Aerial crown-view tile of a tropical tree (Barro Colorado Island, Panama), acquired 20241216:
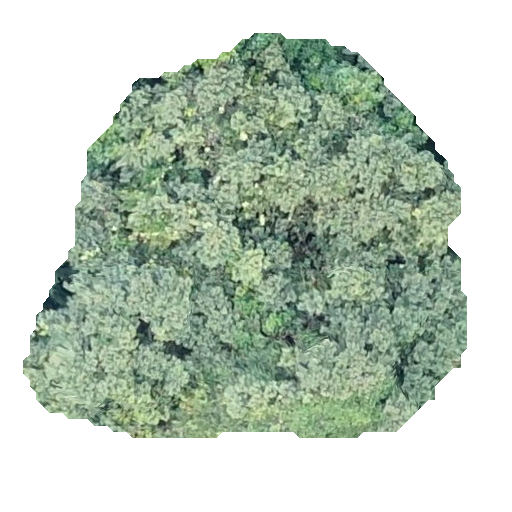
Species: Luehea seemannii
GBIF accepted scientific name: Luehea seemannii
Crown area: 198.705 m²